Question: I've been playing around with d3.js and it's pretty cool. I need to have a binary tree that's flexible enough to create new child nodes.
I was thinking of having an '<svg>' element (for the lines) behind a '<div>' that would contain all of the HTML. I have managed to get the binary tree to look right and even when you click on a node it creates another node but ONLY from the event thats bound to a circle under the '<svg>' element. How would I get something like a '<div>' to trigger an event that adds a child node under a parent?
Also how would window resizing work with this since the html is separate from the svg canvas?

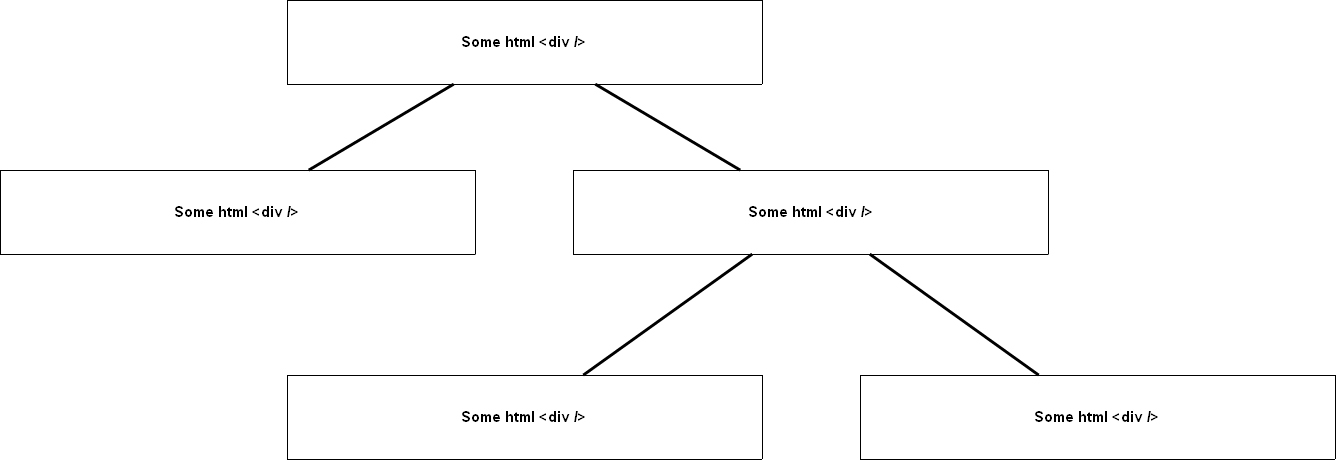
Answer: You would attach the event handlers to the html the same way you would to an svg element
'''
// Enter any new nodes at the parent's previous position.
node.enter()
// append an html div
.append("div")
// event handlers
.on("click", function(d) {
// your code to add a new node
})
'''
(Last time I checked d3's event handlers are pretty basic and don't support custom events)
Handling window resizing can be tricky as you have to set the canvas and html container dimensions before generating the tree.
A quick and dirty way of handling this would be to set very large sizes for the html container
'''
vis = d3.select("#chart-inner").append("svg:svg").attr("id", "svg-container").attr("width", 40000).attr("height", 20000).append("svg:g").attr("transform", "translate(0,100)");
'''
Then wrap it all up with a container div
'''
<div id="chart" style="width:100%; overflow:hidden">
<div id="chart-inner">
'''
It's not really an ideal solution. If you want to do it properly, you'll have to work out the depth and width of the tree based on the initial html element size (which would involve a lot of 'walking' the data to work out).